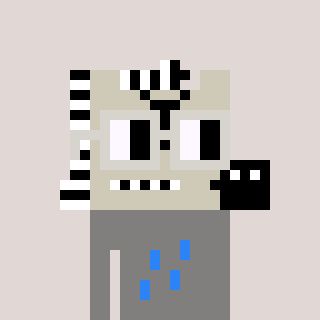
a pixel art character with square light gray glasses, a zebra-shaped head and a bluegrey-colored body on a warm background